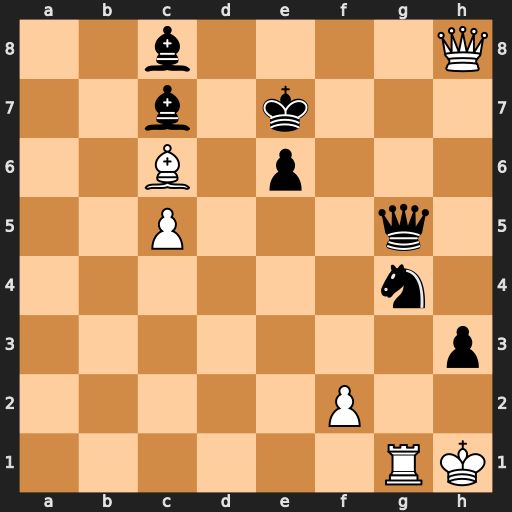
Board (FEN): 2b4Q/2b1k3/2B1p3/2P3q1/6n1/7p/5P2/6RK
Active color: w
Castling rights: -
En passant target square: -
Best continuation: Qe8+ Kf6 Qf8+